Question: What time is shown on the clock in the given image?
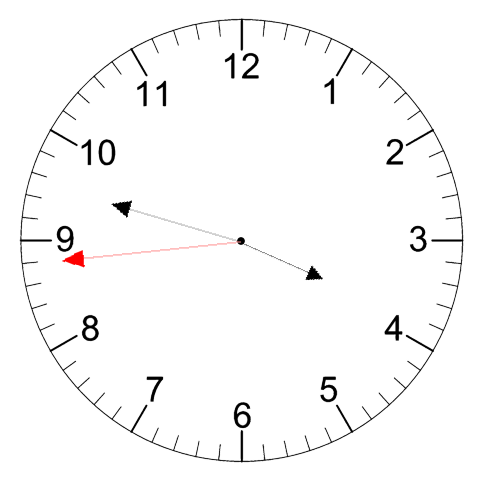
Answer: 03:47:44